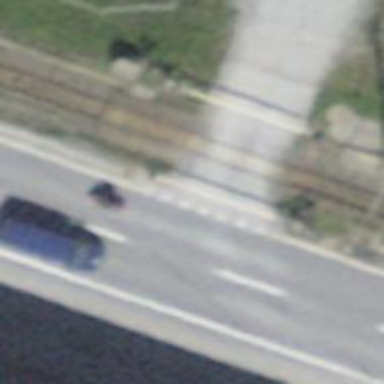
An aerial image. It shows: Level crossing at the railway with full barrier.